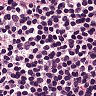
Metastatic tissue present: no